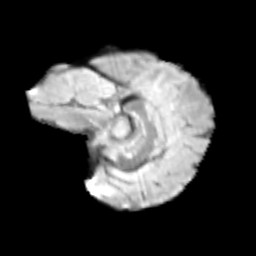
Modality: T2w
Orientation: sagittal
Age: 11
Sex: male
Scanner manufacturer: siemens
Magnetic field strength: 3 T
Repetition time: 3.8 s
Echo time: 0.07 s